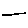
Label: line